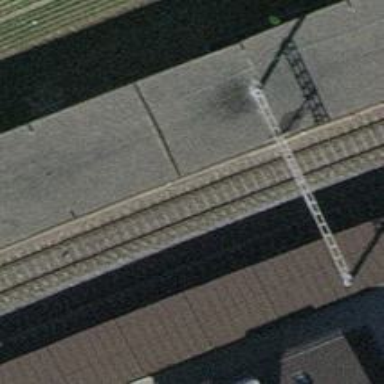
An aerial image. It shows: Railway stop with public transport stop position.